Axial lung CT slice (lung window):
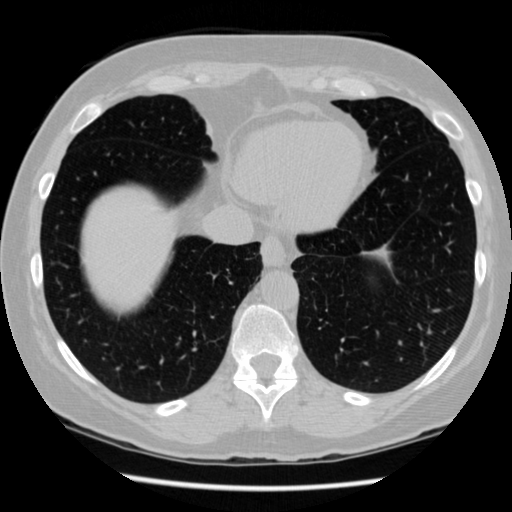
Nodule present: no